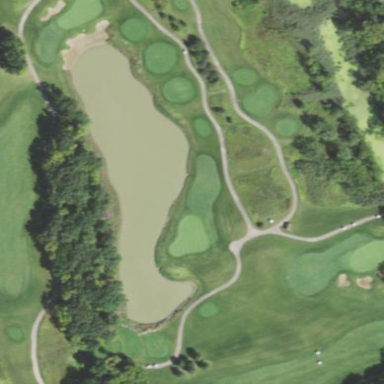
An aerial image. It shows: Picturesque scene of golf course with lateral water hazard.